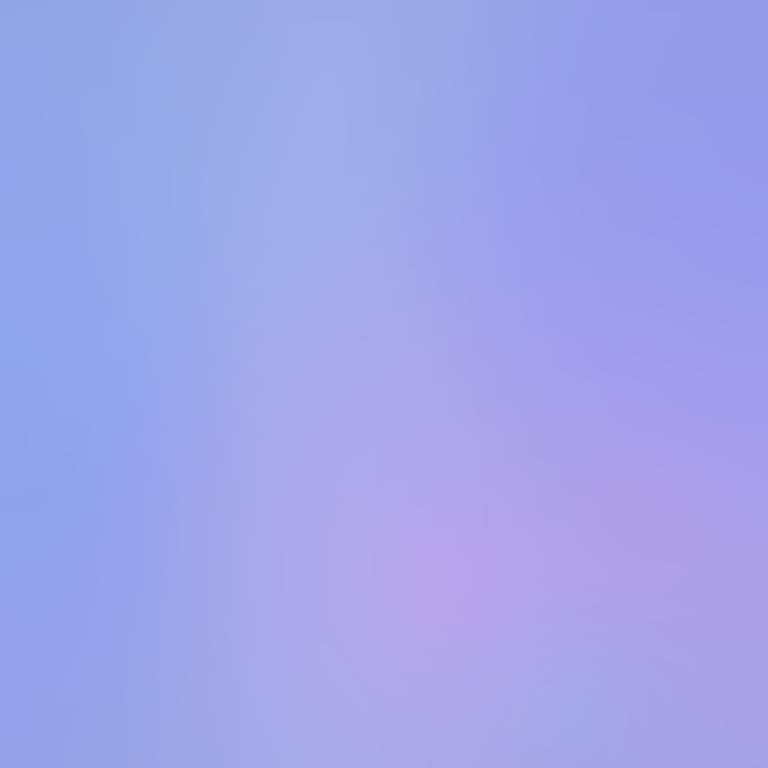
Abstract light effect, smooth gradient from soft blue to gentle pink, serene atmosphere, diffuse glow, no room, no furniture, no objects.